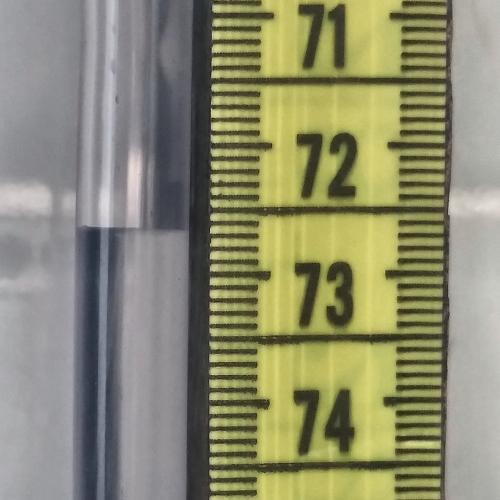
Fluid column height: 72.7 cm